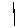
Label: line